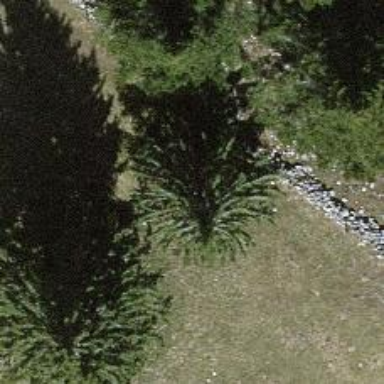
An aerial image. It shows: Beautiful tree in nature.